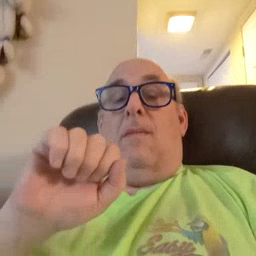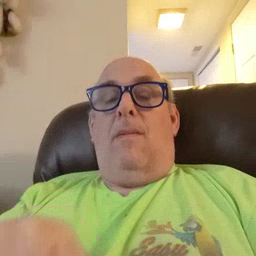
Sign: can